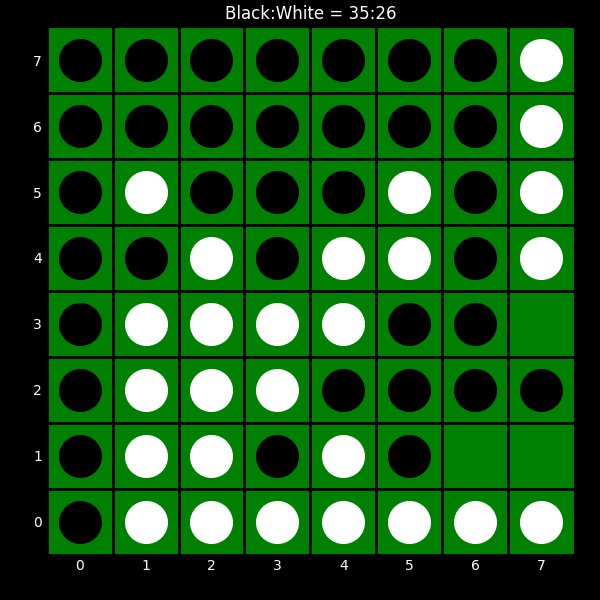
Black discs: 35
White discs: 26